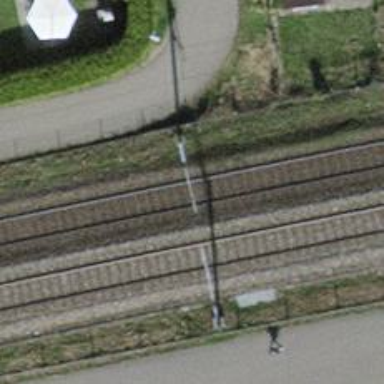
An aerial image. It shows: Solitary milestone along the railway.